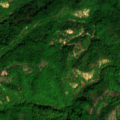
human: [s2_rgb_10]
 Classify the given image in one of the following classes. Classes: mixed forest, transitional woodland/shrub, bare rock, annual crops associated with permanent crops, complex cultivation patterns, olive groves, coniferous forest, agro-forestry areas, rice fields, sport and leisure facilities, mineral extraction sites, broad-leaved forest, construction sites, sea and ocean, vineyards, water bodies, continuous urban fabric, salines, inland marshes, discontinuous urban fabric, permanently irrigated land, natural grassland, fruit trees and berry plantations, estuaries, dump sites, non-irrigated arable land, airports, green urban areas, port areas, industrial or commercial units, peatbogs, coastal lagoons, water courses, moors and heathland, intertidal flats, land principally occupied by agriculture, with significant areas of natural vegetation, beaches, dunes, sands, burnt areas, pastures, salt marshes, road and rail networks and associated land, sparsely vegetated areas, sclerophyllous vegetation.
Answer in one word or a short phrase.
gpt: land principally occupied by agriculture, with significant areas of natural vegetation, broad-leaved forest